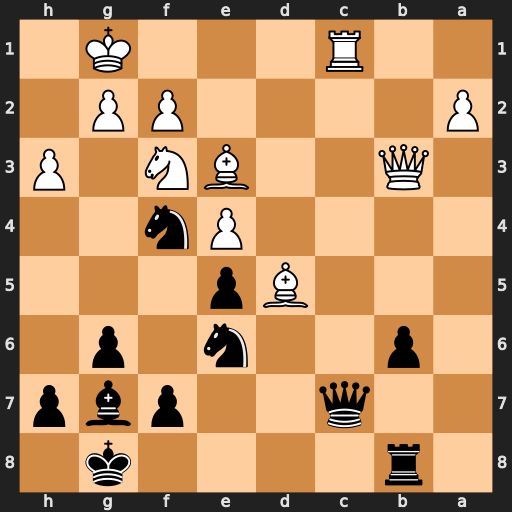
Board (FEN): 1r4k1/2q2pbp/1p2n1p1/3Bp3/4Pn2/1Q2BN1P/P4PP1/2R3K1
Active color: b
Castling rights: -
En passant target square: -
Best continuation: Ne2+ Kh1 Nxc1